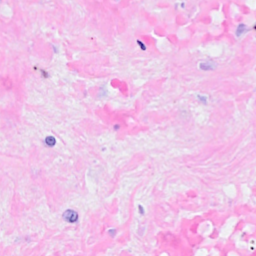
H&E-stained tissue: Breast